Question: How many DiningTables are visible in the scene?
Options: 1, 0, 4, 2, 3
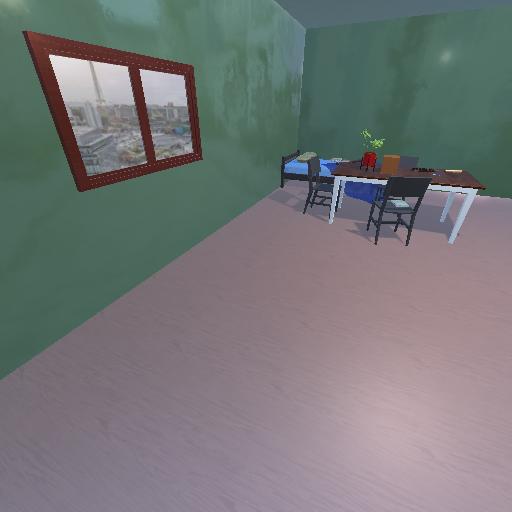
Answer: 1